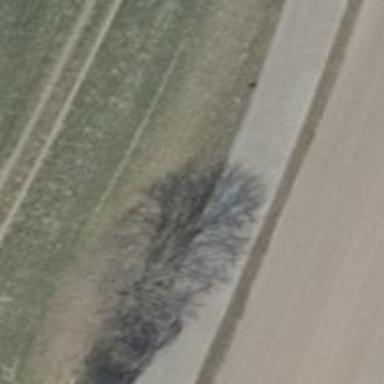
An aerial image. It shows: Tertiary road.